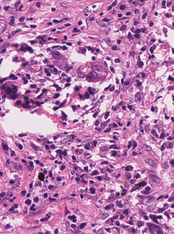
Tumor epithelial tissue: yes
Tumor-associated stroma tissue: yes
Normal tissue: no